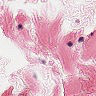
Metastatic tissue present: no